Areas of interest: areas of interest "Commercial service"
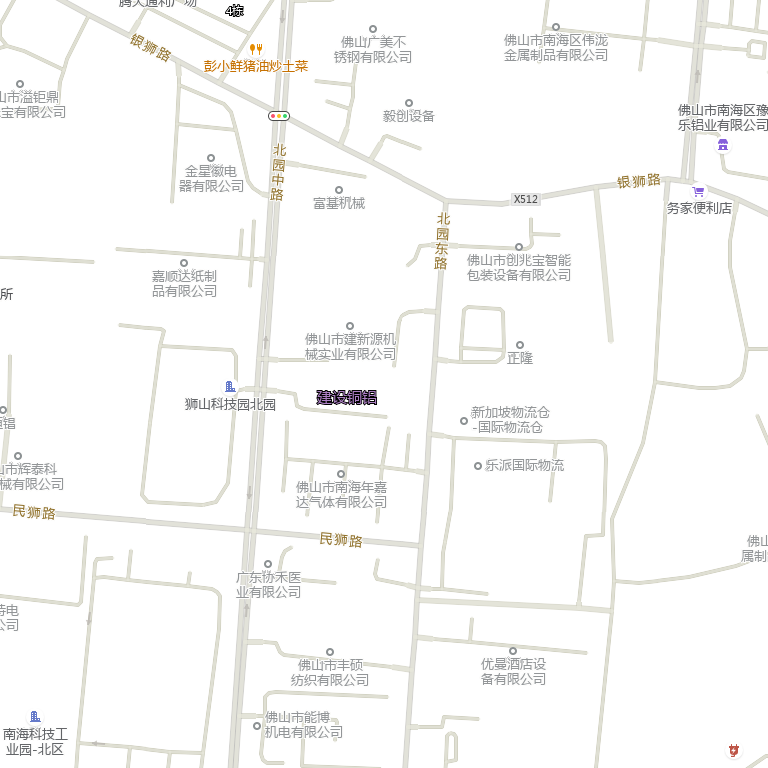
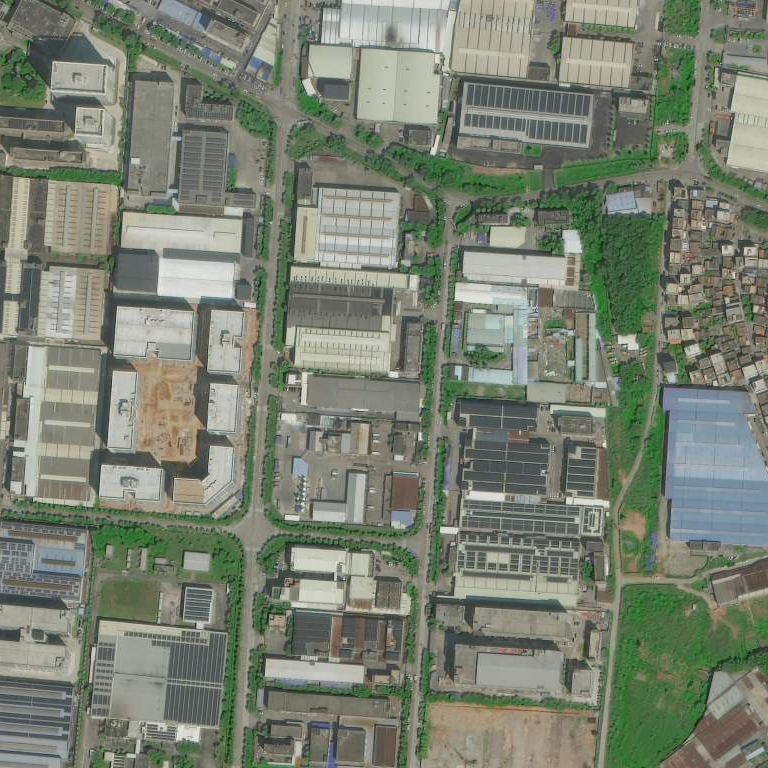